Question: After upgrading Nexus 5 to Android 5.0, an activity with default focus on an EditText does not render correctly (EditText repeats down across the screen with grey dots in between and if you click again or dump the ViewHierarchy with UiAutomator, it will return to normal rendering).
(I would upload the image, but don't yet have reputation for images).
NOTE: This is ONLY after I have loaded a WebView within the application (though in a separate activity). The same screen renders correctly prior to loading the first WebView in the application.
EDIT: This also happened on HTC One with Android 5.01.
NOTE: I have tried disabling hardware acceleration, modifying inputMode, and defaultFocus.
Has anyone seen or solved this problem?

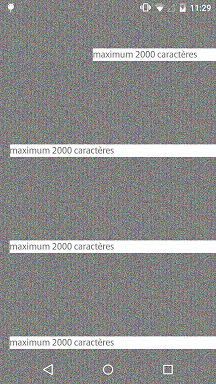
Answer: Ended up solving this by changing softInputMode (similar to previous WebView/Keyboard issues, but this time with a native View and EditText).
'''
getWindow().setSoftInputMode(WindowManager.LayoutParams.SOFT_INPUT_STATE_VISIBLE);
'''